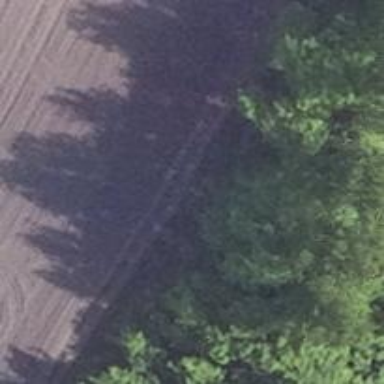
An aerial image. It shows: Dirt track with grade 4 tracktype.